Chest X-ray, PA view. Patient: 43 years old, sex M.
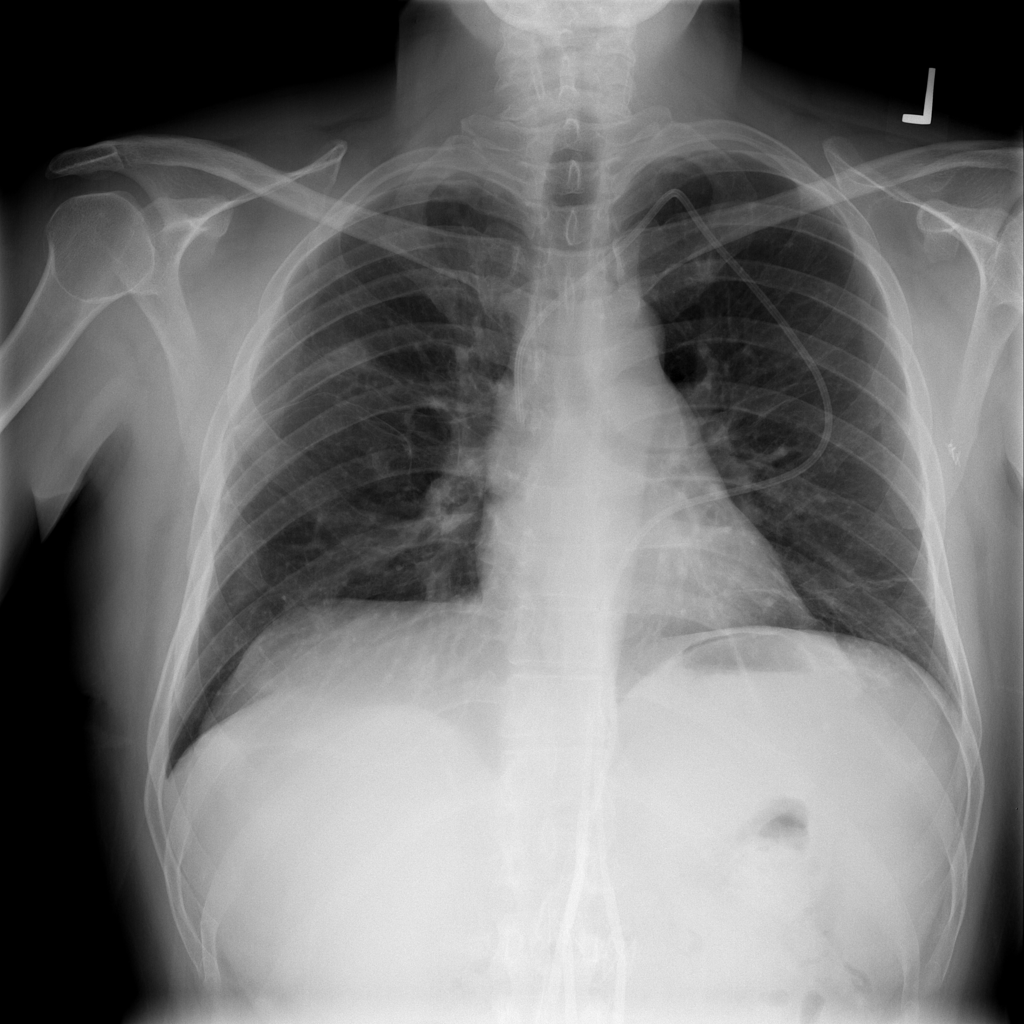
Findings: Atelectasis, Nodule